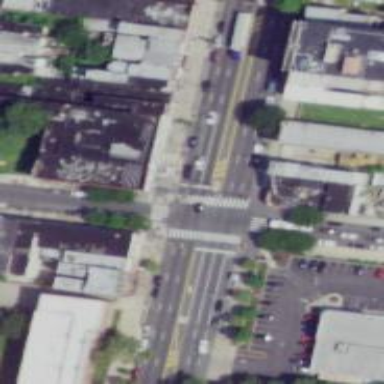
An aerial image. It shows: Marked road crossing.